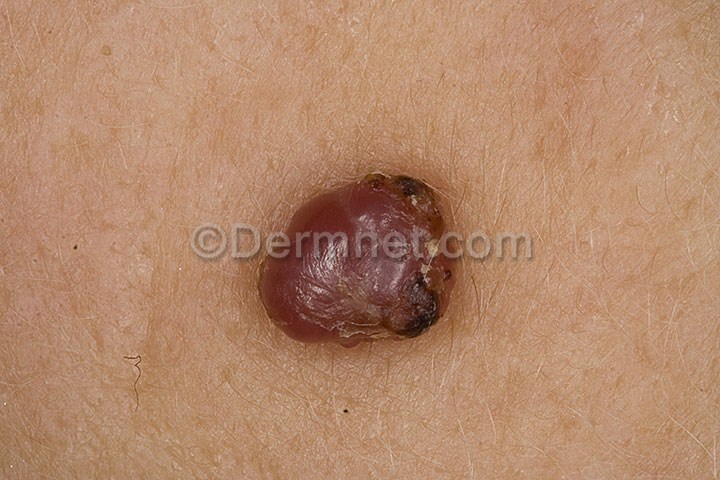
Disease: Vascular Tumors